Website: apple
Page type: customer-info-address
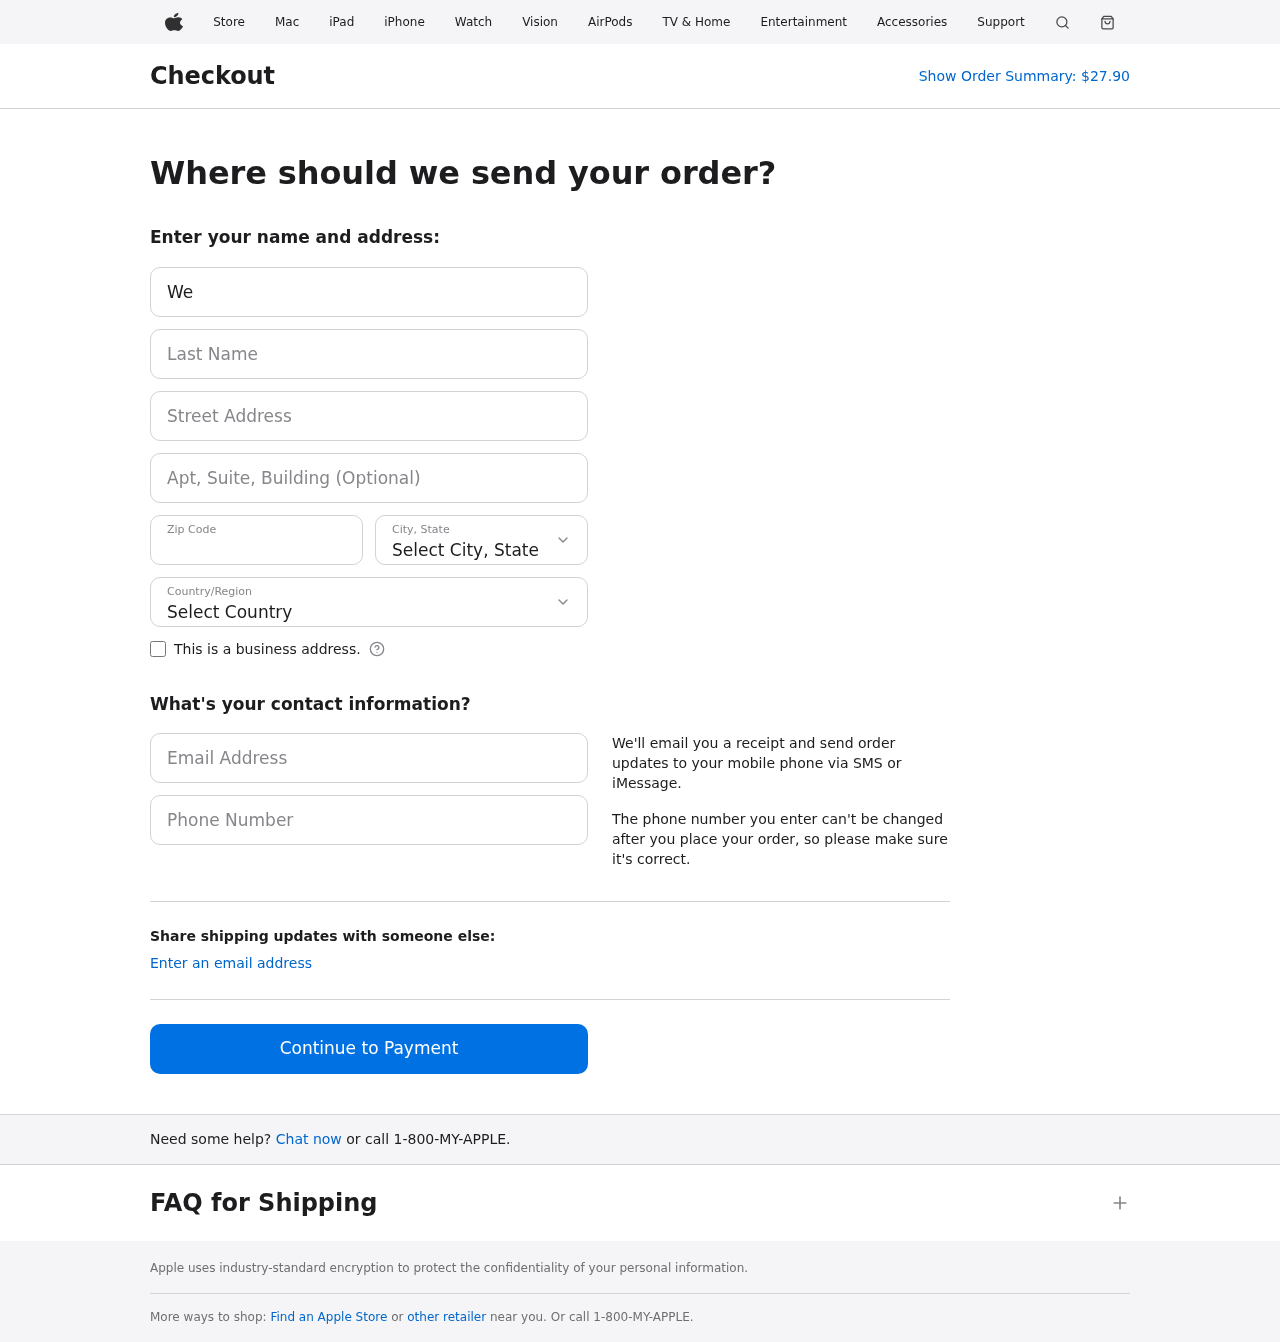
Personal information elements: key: PII_CITY_STATE
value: West Autumnchester, MH
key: PII_COUNTRY
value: United States
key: PII_EMAIL
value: wendymaxwell@gmail.com
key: PII_FIRSTNAME
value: Wendy
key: PII_LASTNAME
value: Maxwell
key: PII_PHONE
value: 3296854334
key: PII_POSTCODE
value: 33543
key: PII_STREET
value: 03834 Webb Plains Suite 739
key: PII_STREET2
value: Apt. 072
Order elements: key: ORDER_TOTAL
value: $27.90